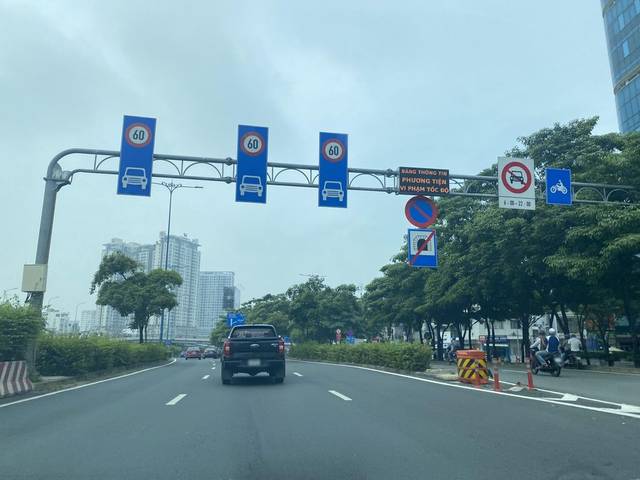
Region: Vietnam
Coordinates: 10.768, 106.702